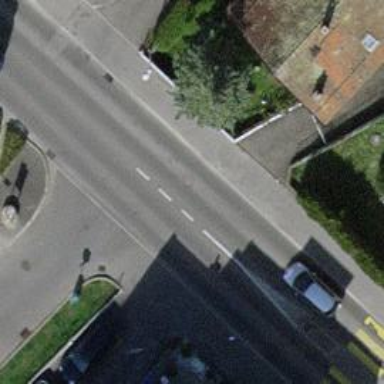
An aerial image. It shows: Tertiary road with asphalt surface including cycle lane.